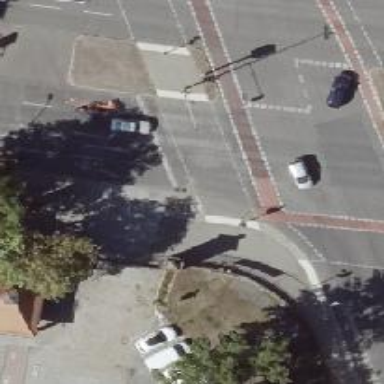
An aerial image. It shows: Cycleway.